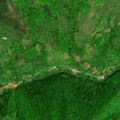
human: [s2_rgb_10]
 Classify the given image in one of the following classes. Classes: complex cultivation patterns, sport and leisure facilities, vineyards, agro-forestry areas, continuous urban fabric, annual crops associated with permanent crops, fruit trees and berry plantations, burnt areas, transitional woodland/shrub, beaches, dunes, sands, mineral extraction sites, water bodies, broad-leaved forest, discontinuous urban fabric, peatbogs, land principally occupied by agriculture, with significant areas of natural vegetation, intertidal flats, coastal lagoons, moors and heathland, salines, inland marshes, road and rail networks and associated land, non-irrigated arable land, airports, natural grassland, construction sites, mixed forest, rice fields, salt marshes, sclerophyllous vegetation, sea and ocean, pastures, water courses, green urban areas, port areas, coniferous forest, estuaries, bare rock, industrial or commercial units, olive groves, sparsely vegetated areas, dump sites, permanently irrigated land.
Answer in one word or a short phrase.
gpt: land principally occupied by agriculture, with significant areas of natural vegetation, broad-leaved forest, natural grassland, transitional woodland/shrub